Interaction volume radius: 5 \u00c5
Interaction volume height: 10 \u00c5
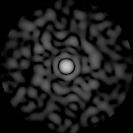
Disorder parameter: 0.8298